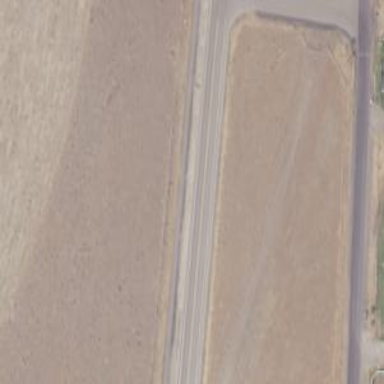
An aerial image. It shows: Secondary road.